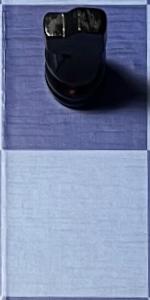
Label: Empty